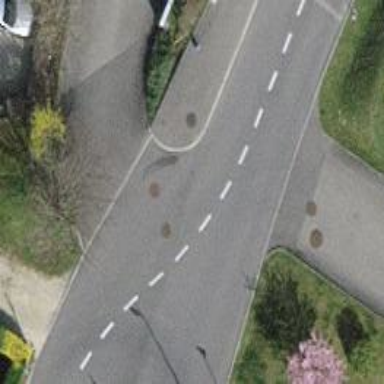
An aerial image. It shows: Residential road with asphalt surface. The sidewalk on the right also has asphalt surface.